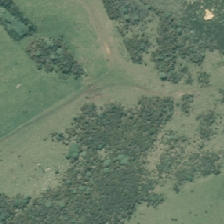
Land cover: grose_broom